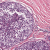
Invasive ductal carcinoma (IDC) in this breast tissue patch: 0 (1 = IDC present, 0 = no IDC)